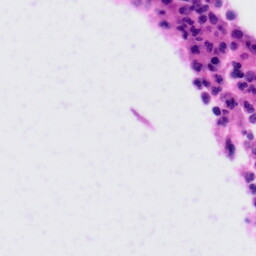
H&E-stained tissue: Tonsil